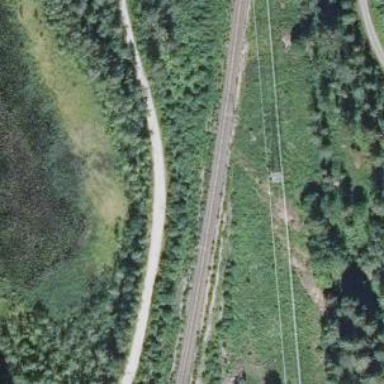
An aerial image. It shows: Railway track with continuous electrified contact lines.